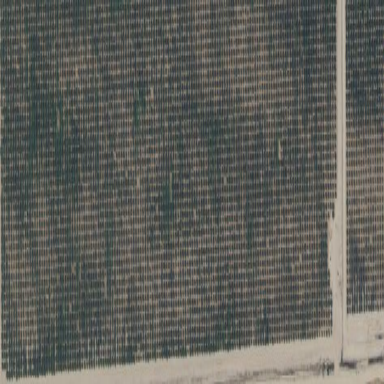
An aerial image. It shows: Orchard filled with persimmon trees.